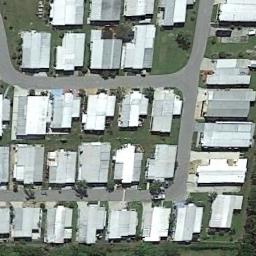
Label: mobile_home_park